Question: This is an 8-digit puzzle. Find the minimum number of steps to restore it.
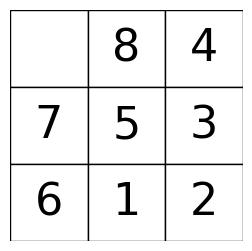
Answer: 24